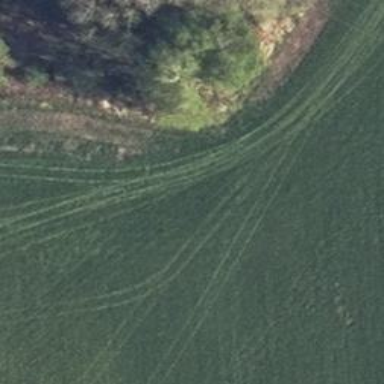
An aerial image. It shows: Track with ground surface of grade 4.